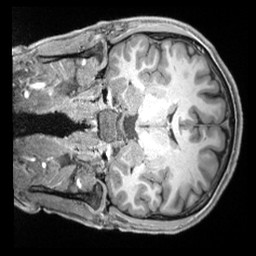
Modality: T1w
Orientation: coronal
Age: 21
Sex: male
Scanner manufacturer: siemens
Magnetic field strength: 3 T
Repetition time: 2.4 s
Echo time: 0.00226 s